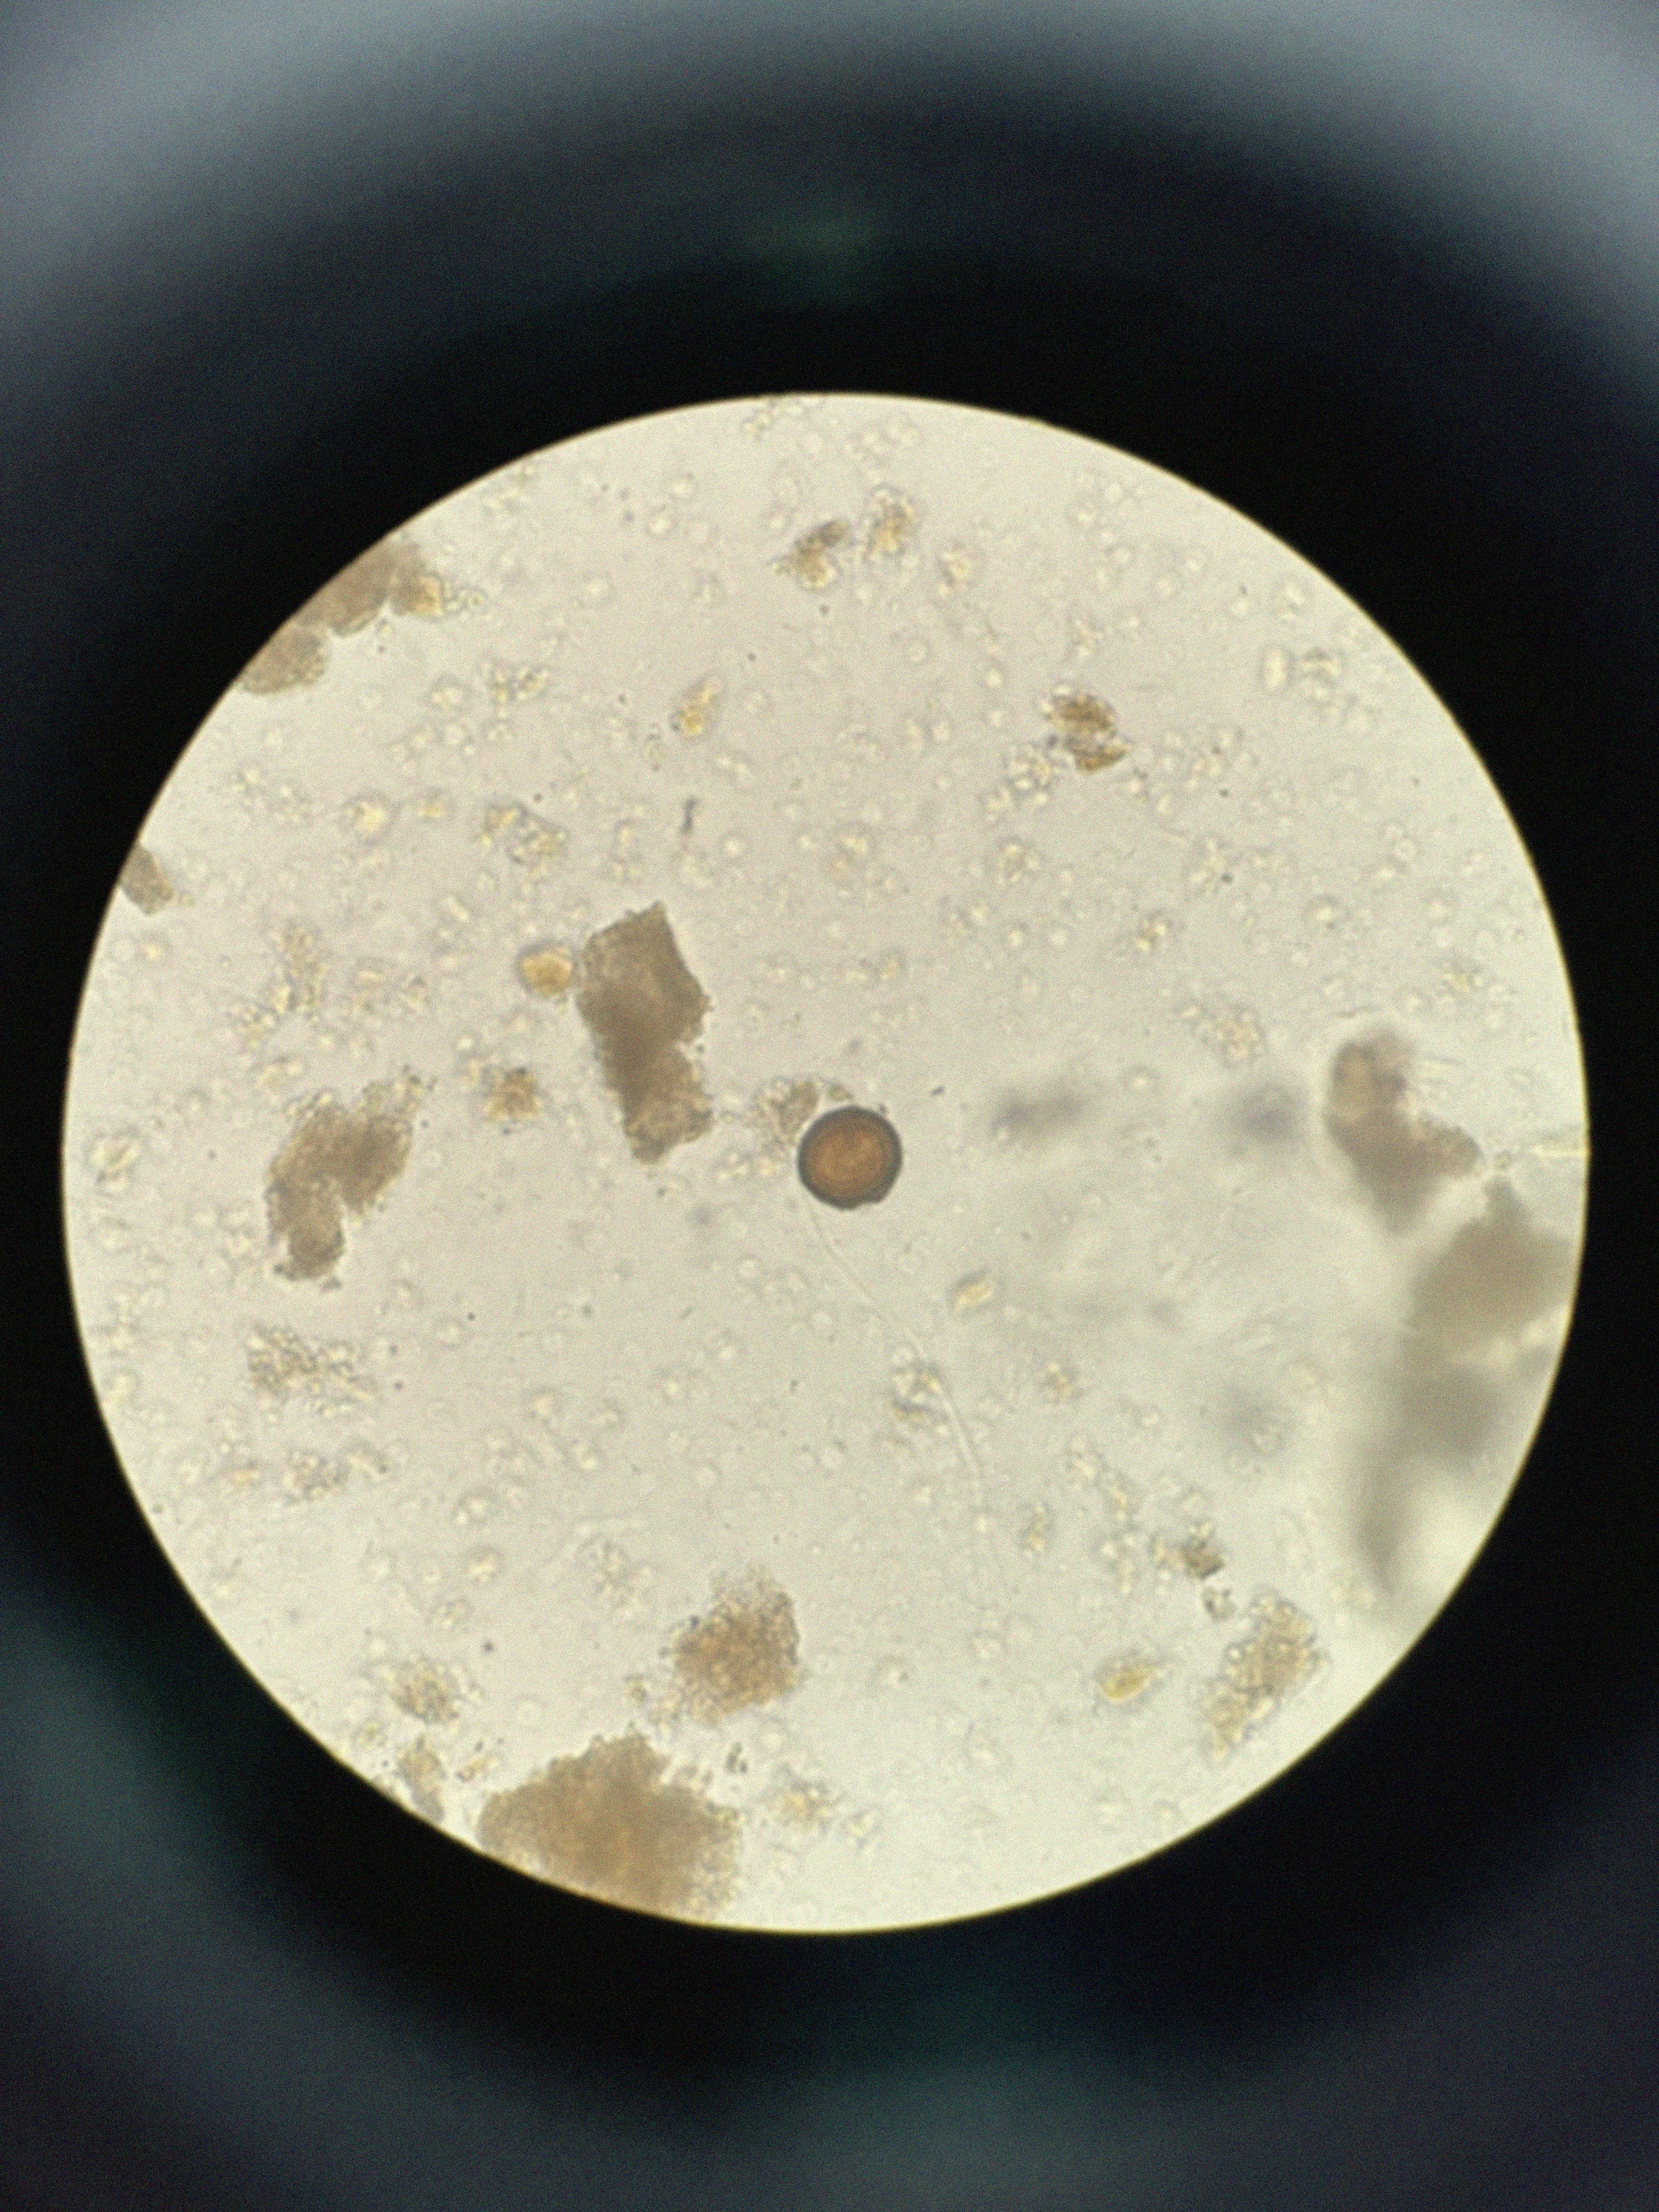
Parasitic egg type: Taenia spp. egg